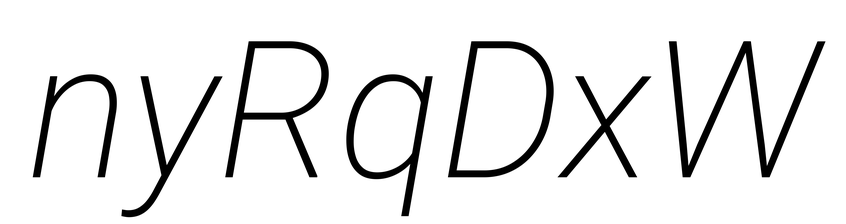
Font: Roboto-Italic_ExtraLight_Italic